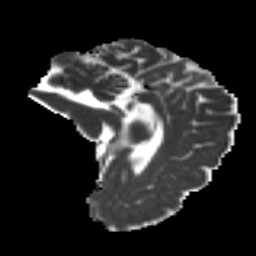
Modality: MD
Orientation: sagittal
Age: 27
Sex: female
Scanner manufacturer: ge
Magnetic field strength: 3 T
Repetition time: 7.8 s
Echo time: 0.0606 s